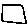
Label: square